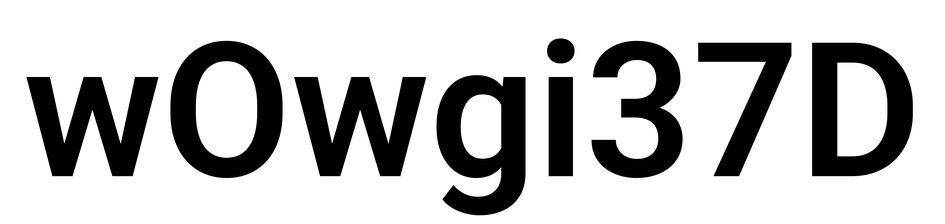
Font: Roboto_SemiBold